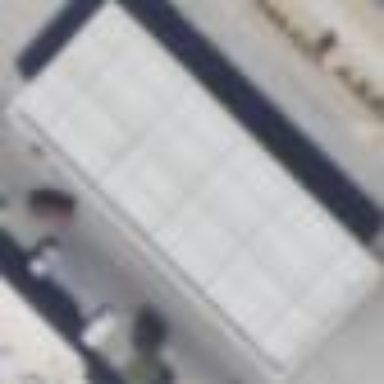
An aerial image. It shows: Fuel station building.